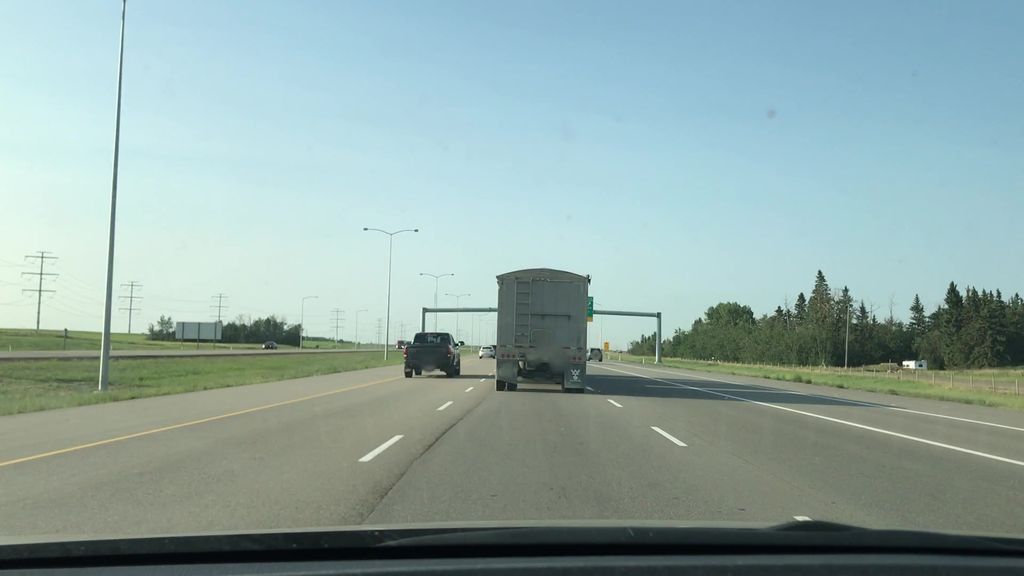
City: edmonton